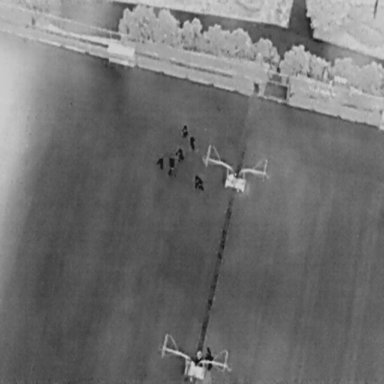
There are nine People in the infrared image.